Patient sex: M
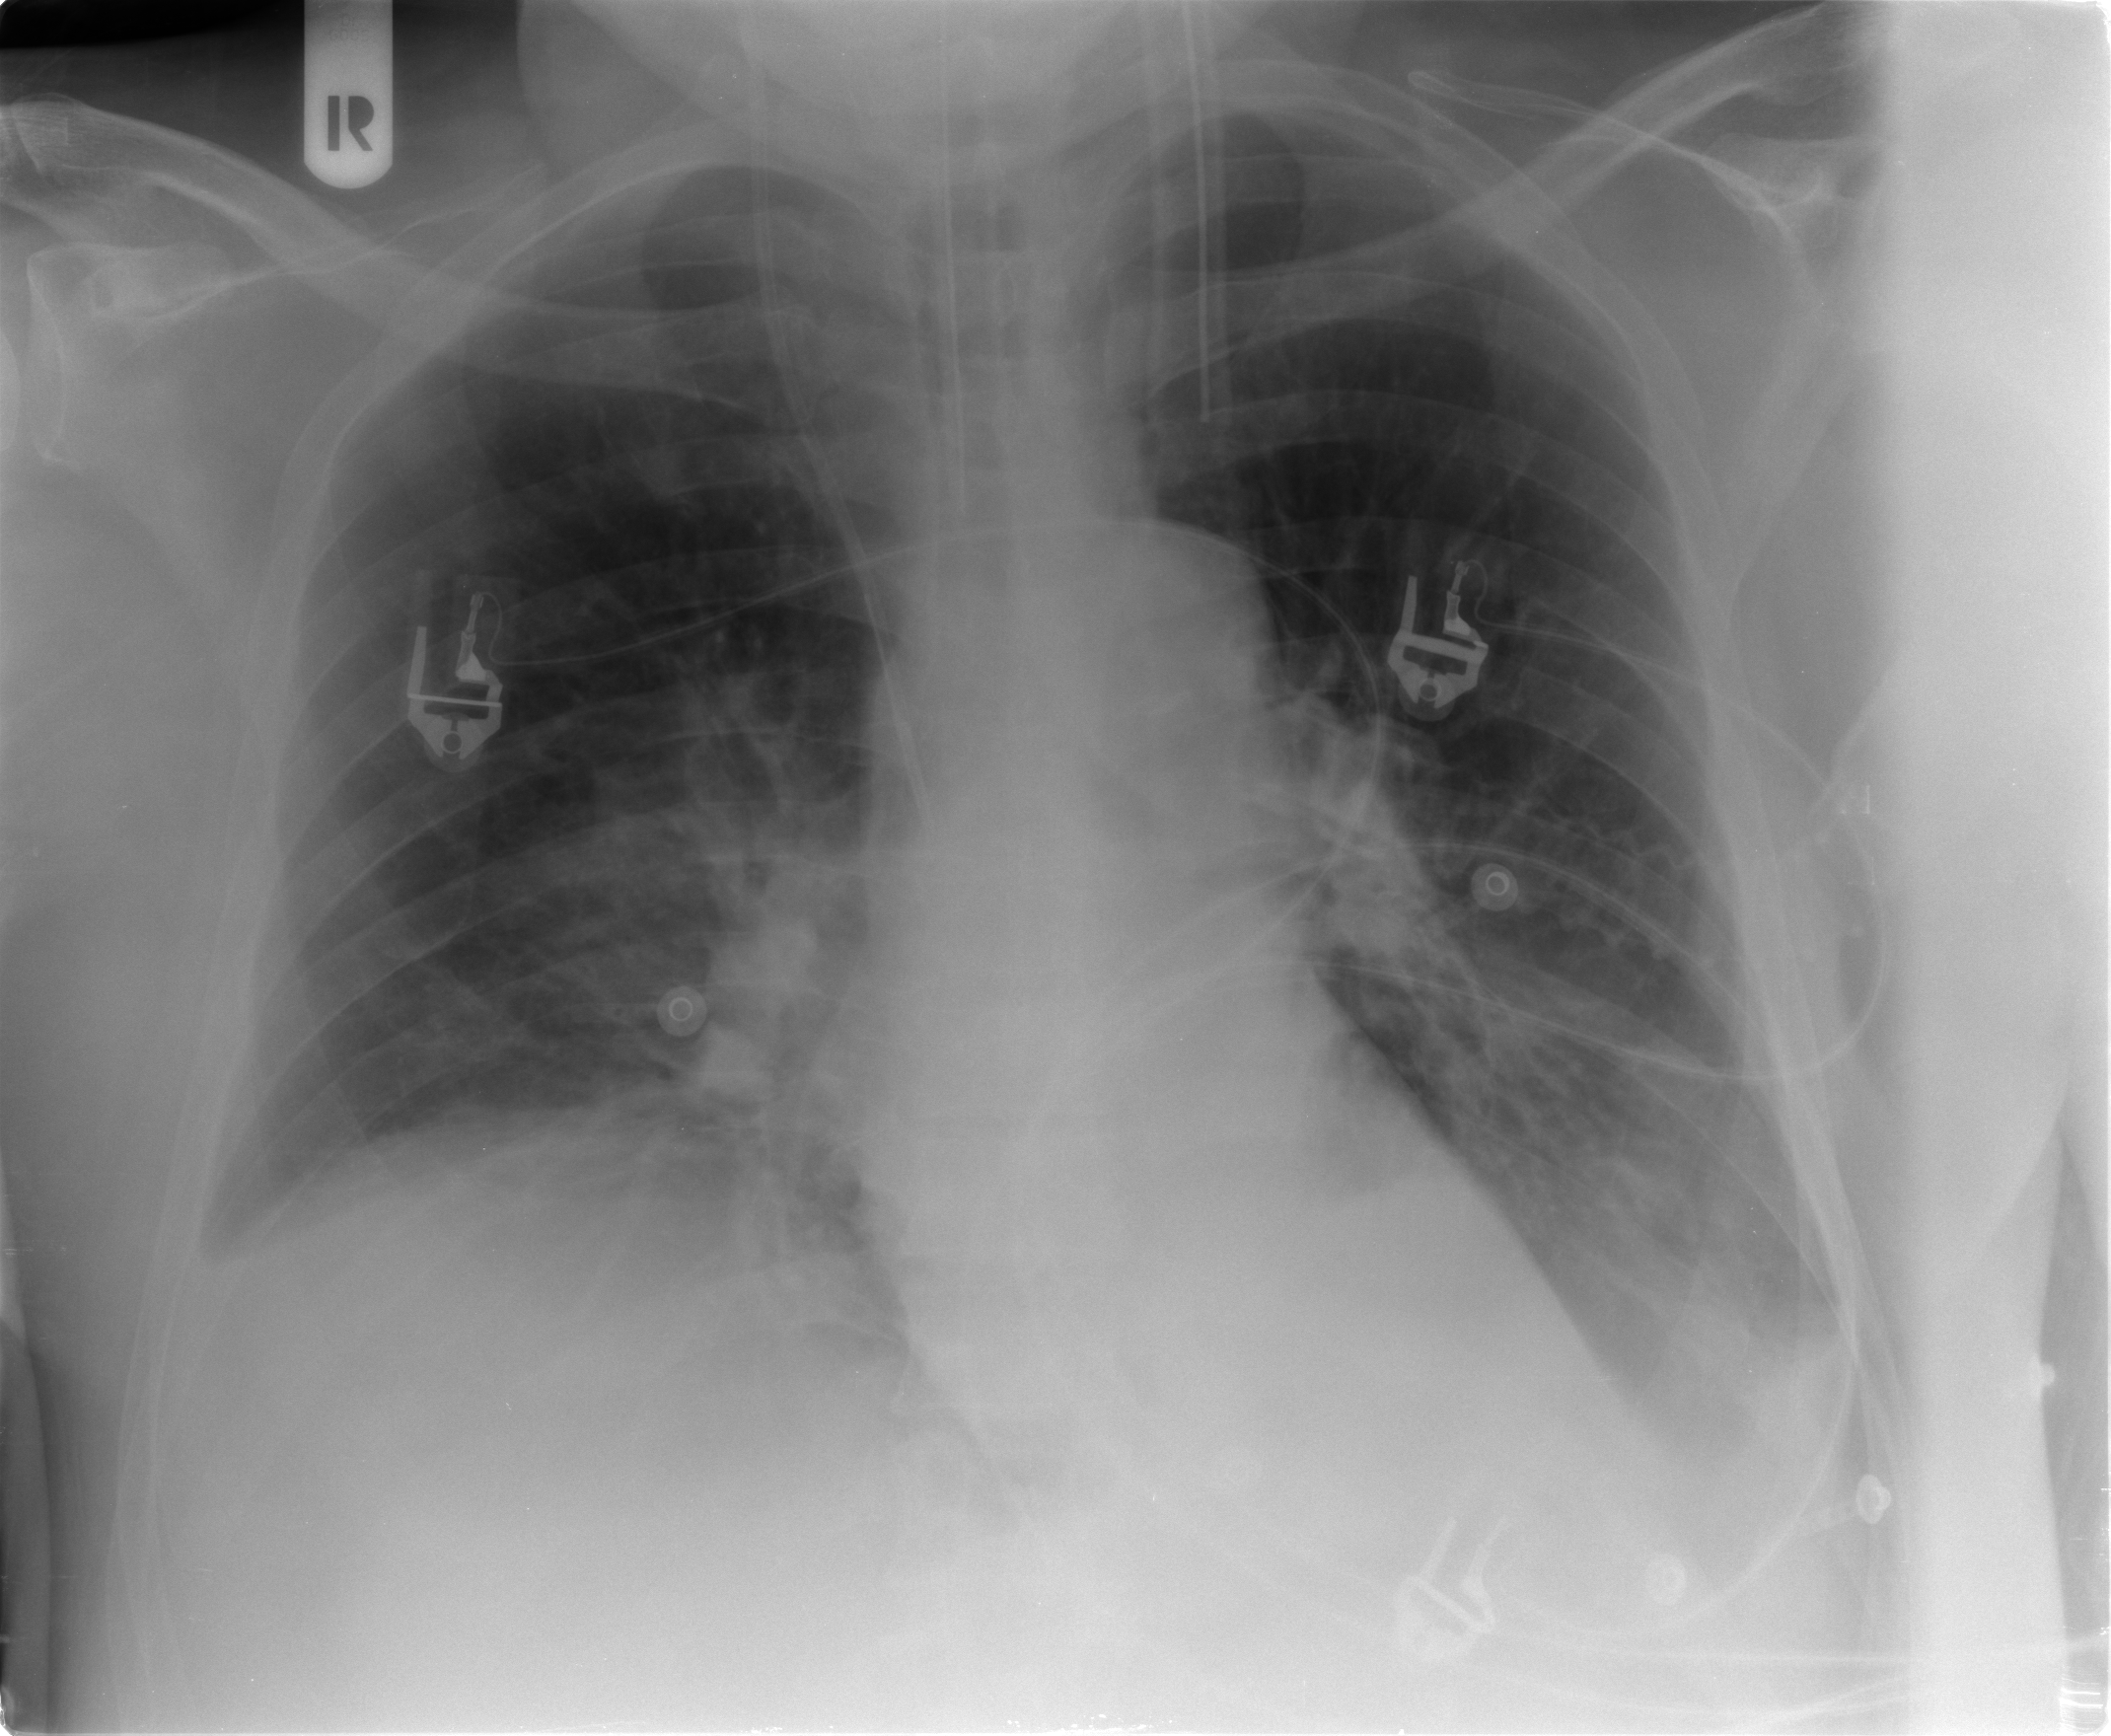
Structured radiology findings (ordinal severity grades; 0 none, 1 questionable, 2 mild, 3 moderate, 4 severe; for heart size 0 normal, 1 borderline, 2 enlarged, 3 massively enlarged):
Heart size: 0
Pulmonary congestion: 0
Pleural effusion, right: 1
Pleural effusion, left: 2
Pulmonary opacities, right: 1
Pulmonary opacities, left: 1
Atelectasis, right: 2
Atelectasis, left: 0